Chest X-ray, PA view. Patient: 64 years old, sex F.
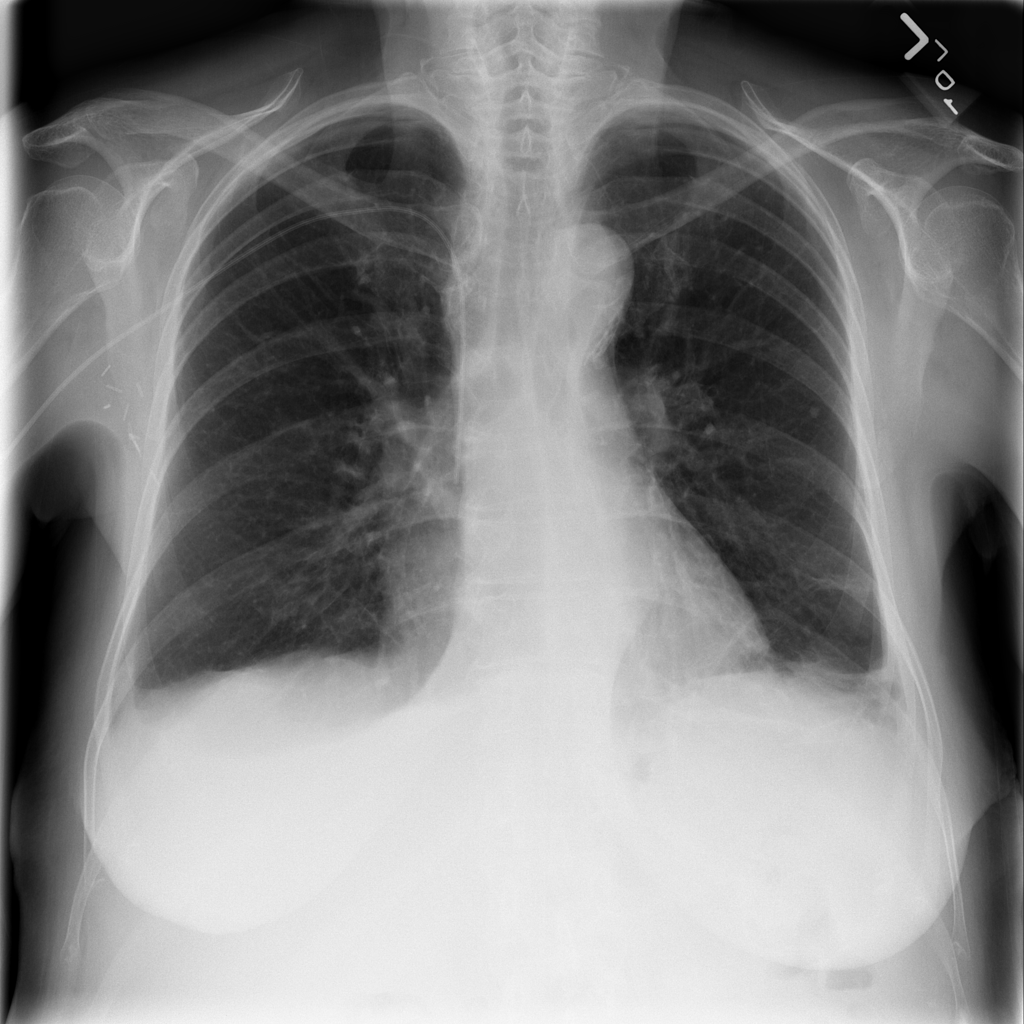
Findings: Effusion